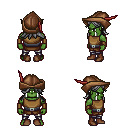
a pixel art fantasy rpg character, male body template, orc, green skin, leather chest armor, metal pants, gray loose hair, leather cap, leather bracers, brown shoes, four views (front, back, left, right), 2x2 character sprite sheet, small pixel art, hard edges, no anti-aliasing